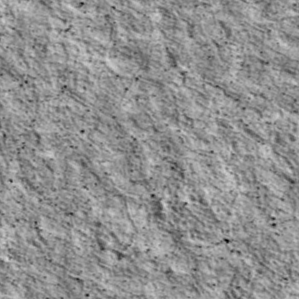
Label: non_frost